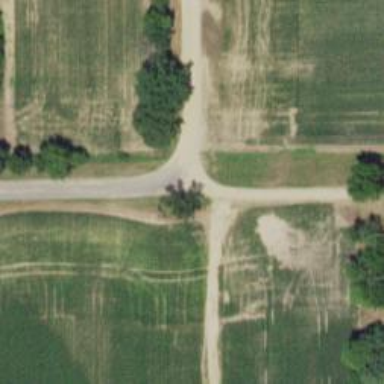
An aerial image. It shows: Tertiary road.